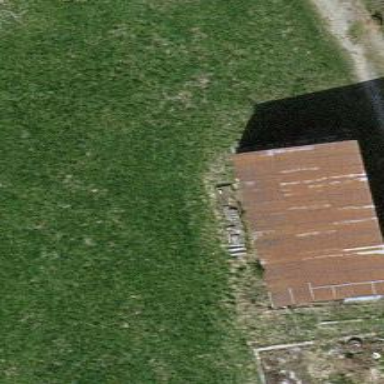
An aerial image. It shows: Shed building.